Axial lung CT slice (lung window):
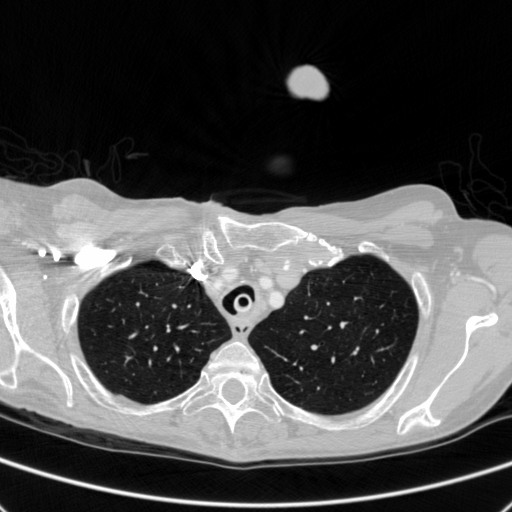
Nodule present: no